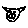
Label: cat